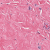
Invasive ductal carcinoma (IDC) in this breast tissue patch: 0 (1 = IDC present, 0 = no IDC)